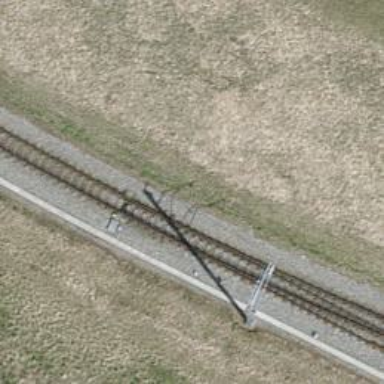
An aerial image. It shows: Narrow-gauge railway track with one electrified contact line.